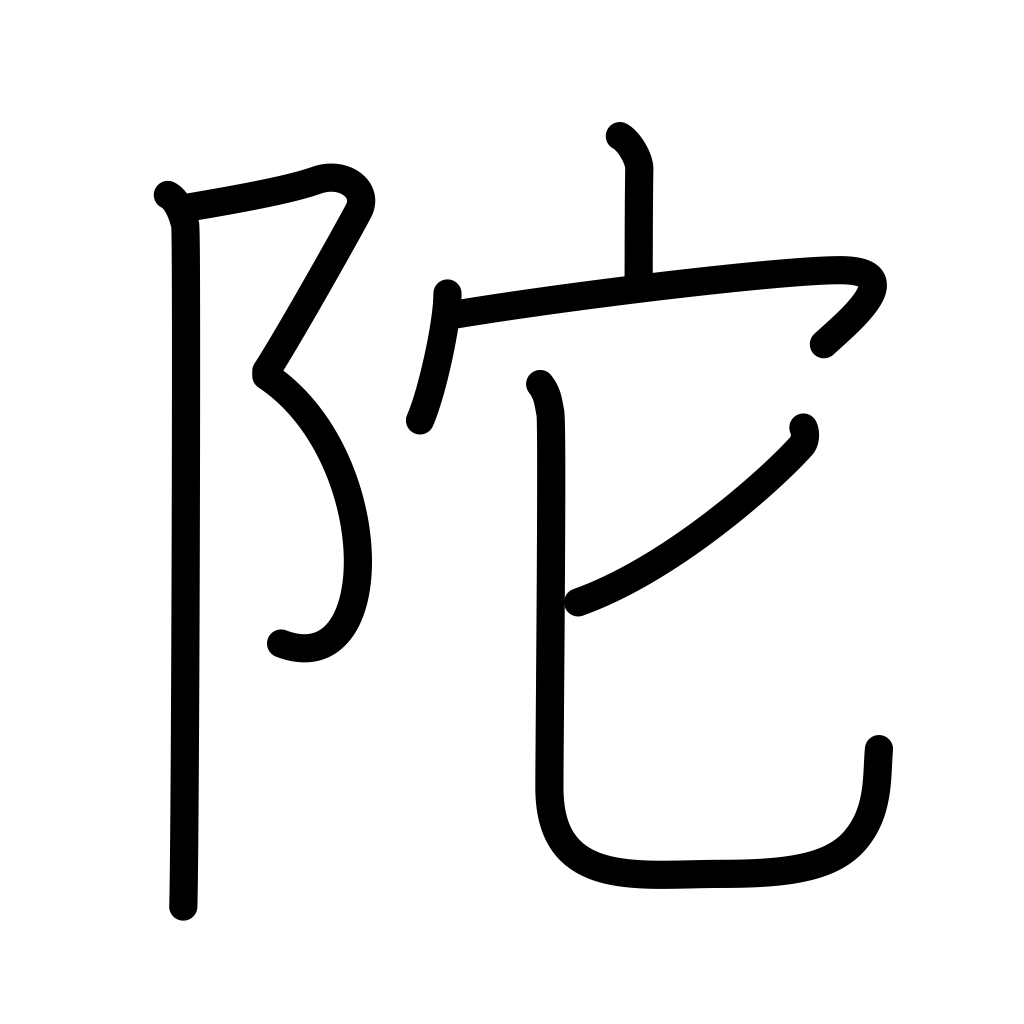
Meaning: steep